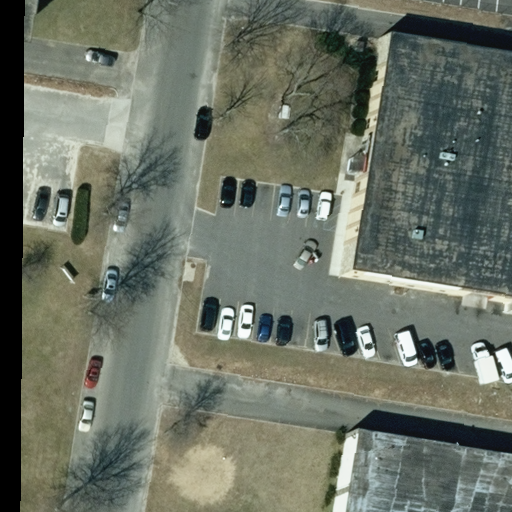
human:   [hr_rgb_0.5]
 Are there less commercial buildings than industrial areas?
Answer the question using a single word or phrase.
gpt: no

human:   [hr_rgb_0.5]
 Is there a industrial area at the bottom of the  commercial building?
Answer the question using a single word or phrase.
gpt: yes

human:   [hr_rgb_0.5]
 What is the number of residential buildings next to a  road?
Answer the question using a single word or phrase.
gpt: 0

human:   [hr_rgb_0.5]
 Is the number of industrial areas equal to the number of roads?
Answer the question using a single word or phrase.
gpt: no

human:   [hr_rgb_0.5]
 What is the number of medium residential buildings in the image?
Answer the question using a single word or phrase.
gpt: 0

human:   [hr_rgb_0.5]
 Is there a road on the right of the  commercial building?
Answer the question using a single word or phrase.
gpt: yes

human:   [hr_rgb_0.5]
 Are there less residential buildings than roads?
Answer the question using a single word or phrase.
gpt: yes

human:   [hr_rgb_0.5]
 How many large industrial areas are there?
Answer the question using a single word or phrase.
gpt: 1

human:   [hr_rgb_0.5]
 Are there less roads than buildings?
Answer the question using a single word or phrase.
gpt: yes

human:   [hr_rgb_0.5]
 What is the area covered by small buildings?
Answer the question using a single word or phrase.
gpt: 1m2

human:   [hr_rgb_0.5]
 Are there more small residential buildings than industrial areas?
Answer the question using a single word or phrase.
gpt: no

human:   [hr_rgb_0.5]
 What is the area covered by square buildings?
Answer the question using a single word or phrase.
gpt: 0m2

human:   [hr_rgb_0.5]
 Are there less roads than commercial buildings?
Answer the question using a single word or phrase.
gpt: no

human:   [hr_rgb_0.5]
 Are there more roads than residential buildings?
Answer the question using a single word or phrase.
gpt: yes

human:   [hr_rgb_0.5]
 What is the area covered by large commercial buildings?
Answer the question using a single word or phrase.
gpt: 0m2

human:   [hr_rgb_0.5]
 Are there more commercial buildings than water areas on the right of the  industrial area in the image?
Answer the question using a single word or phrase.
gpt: yes

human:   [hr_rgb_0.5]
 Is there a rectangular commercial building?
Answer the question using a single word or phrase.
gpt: yes

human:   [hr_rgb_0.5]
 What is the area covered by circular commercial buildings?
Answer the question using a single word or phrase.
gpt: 0m2

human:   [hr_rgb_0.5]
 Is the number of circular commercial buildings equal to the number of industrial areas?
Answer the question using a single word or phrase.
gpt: no

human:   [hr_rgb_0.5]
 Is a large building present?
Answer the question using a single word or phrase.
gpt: yes

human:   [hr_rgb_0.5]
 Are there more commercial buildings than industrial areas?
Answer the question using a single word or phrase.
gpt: no

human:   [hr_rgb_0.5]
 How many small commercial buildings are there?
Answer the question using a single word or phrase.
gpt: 0

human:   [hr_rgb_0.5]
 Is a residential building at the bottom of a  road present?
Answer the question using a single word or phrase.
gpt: no

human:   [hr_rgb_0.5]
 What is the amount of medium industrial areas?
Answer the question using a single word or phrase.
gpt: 0

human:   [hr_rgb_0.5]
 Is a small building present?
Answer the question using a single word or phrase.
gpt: yes

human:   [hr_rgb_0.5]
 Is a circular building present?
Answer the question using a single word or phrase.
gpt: no

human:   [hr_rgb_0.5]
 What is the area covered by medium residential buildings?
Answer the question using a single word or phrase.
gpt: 0m2

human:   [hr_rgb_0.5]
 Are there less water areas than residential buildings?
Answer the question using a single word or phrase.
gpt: no

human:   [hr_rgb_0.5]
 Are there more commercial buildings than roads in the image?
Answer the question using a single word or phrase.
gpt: no

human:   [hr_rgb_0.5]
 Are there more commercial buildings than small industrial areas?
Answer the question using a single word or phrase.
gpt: yes

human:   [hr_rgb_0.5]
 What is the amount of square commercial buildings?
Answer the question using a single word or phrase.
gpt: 0

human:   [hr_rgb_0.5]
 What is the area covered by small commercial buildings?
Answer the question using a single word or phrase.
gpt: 0m2

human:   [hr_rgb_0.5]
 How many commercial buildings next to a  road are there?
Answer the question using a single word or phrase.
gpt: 1

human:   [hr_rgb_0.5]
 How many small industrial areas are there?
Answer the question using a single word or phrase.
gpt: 0

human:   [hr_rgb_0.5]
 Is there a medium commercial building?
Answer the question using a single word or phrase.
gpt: yes

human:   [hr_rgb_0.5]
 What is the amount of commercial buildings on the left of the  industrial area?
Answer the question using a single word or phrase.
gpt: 1